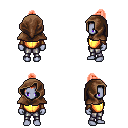
a pixel art fantasy rpg character, female body template, dark elf, purple skin, gold chest armor, metal pants, red short topknot hairstyle, cloth hood, cloth bracers, four views (front, back, left, right), 2x2 character sprite sheet, small pixel art, hard edges, no anti-aliasing